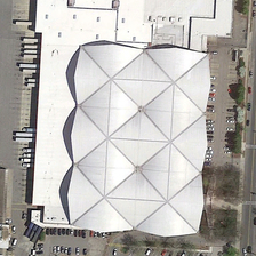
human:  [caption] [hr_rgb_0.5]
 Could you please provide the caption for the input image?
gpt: The white building is close to the street and two parking lots.

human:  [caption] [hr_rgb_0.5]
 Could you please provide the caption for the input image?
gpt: A white building is near a street and two parking lots.

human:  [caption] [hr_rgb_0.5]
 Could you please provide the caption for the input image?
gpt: The White House is close to the highway and two parking lots.

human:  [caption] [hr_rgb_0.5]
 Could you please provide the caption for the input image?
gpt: The white building is close to a highway and two parking lots.

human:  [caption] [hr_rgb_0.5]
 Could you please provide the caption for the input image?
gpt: A white building is close to a road and two parking lots.